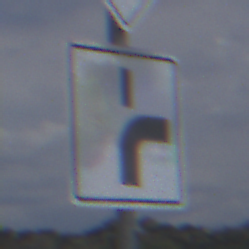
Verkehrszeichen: VerlaufVorfahrtsstrasse8
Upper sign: Vorfahrtsstrasse
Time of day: Midday
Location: Outdoor (Nature)
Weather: PartlyCloudy
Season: NotSpecified
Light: Natural